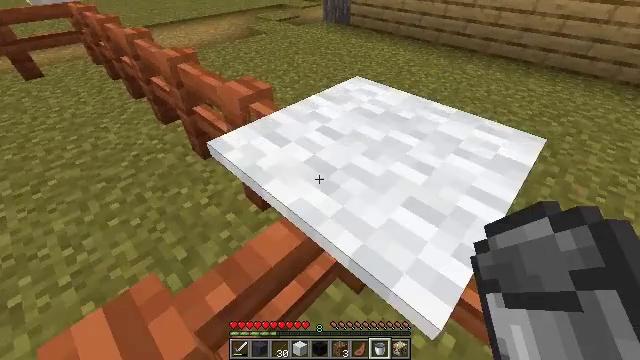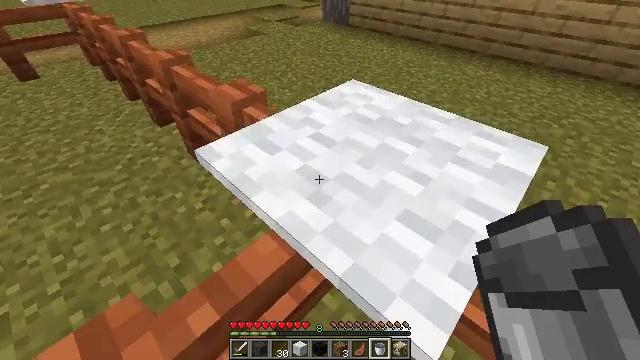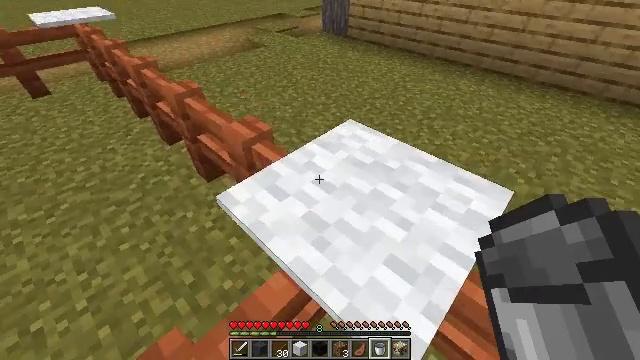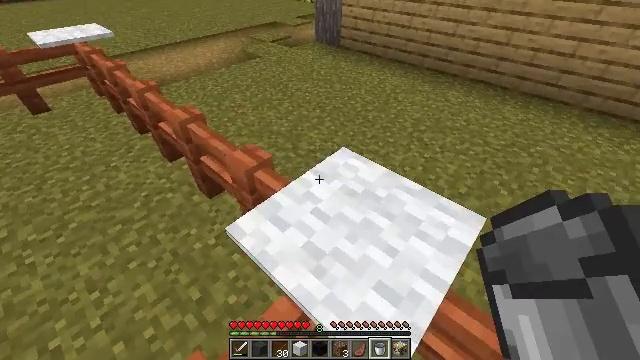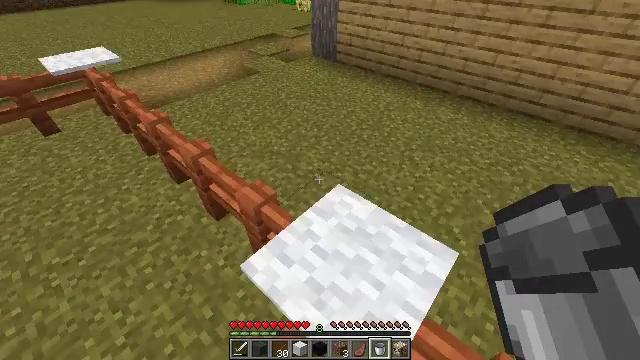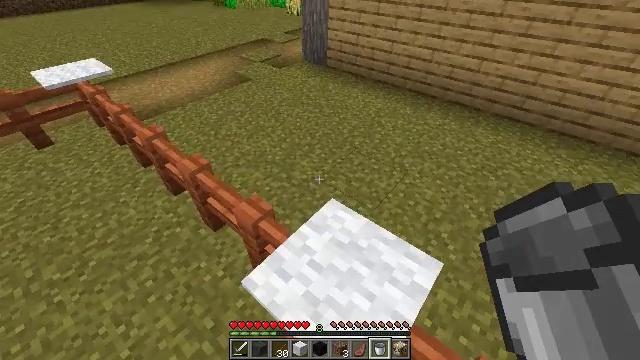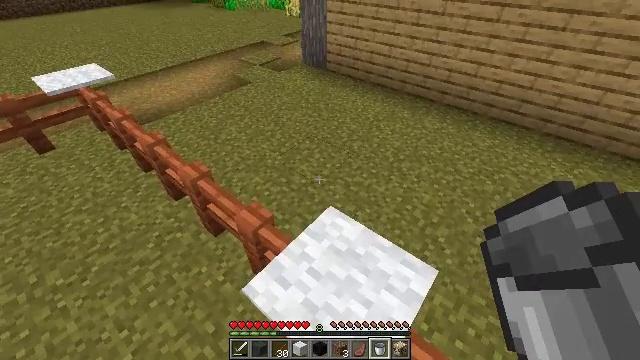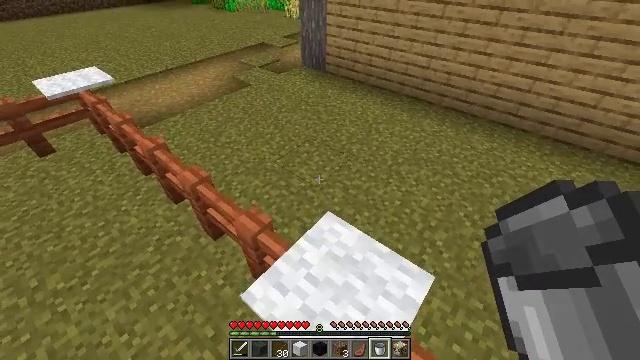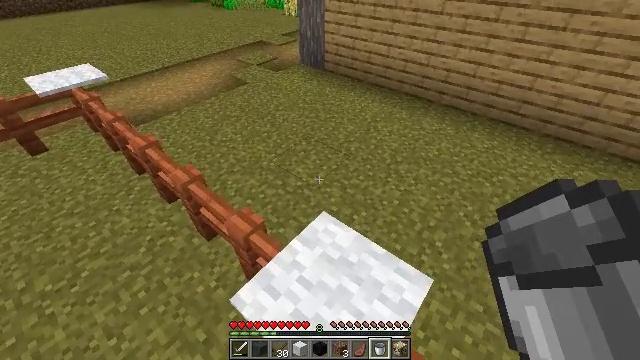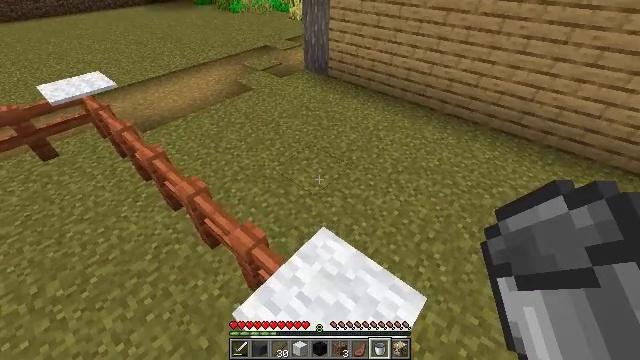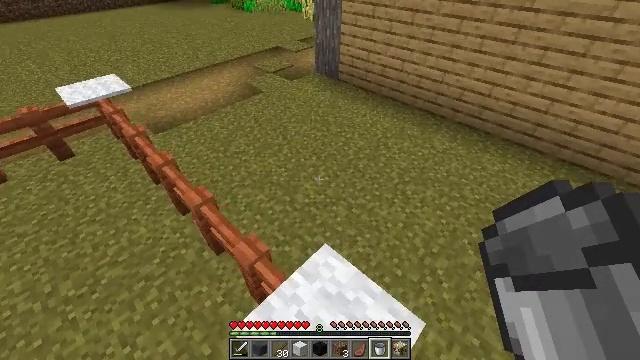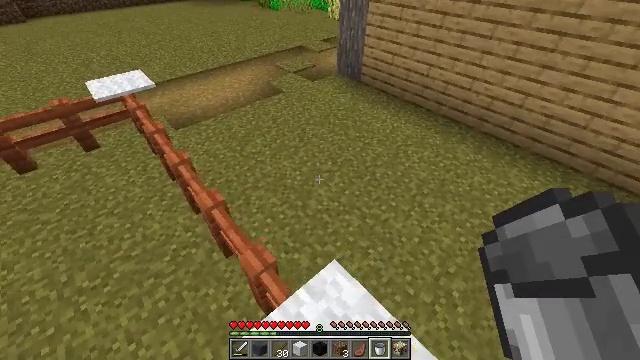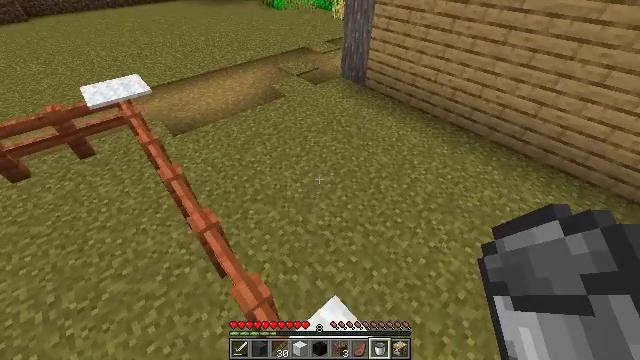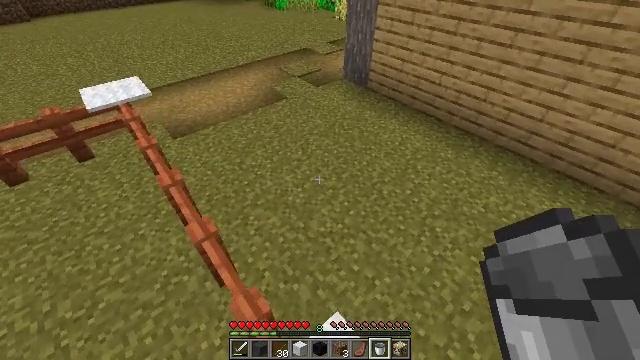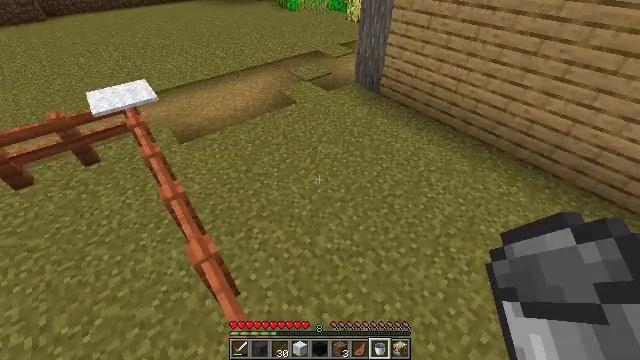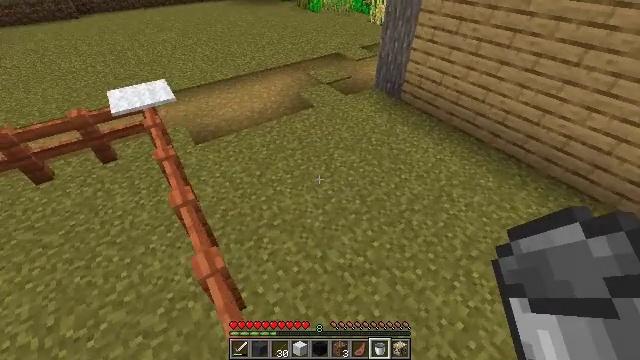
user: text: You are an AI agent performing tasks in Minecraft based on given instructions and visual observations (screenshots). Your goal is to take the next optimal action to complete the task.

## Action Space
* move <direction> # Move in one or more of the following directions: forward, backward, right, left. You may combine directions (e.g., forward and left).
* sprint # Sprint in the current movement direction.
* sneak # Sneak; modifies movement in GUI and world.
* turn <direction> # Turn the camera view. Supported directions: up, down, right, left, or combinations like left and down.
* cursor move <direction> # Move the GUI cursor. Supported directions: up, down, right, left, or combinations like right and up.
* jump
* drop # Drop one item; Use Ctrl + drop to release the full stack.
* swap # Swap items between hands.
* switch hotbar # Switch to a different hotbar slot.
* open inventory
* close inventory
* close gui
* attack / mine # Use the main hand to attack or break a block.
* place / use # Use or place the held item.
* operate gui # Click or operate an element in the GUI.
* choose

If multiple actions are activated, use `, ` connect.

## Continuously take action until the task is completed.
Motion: motion action
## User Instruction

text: Gather grass block for landscaping.
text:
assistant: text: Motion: move forward
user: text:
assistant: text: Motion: move forward, jump
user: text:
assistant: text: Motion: move forward, turn right, jump
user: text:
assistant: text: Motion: move forward, jump
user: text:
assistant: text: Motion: move forward, turn right, jump
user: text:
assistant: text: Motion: move forward, jump
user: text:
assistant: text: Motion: move forward
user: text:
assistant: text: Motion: move forward
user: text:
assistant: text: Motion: move forward, turn left
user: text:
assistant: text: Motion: move forward, turn left
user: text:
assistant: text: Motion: move forward, turn left
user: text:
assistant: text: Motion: move forward
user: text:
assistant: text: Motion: move forward
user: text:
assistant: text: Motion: move forward, turn left
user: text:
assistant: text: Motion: move forward, turn left
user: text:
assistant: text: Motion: move forward, turn left
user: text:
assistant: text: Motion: move forward, turn left
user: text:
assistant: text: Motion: move forward, turn left
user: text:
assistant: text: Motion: move forward, turn left
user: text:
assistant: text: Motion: move forward, turn left
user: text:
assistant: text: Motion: move forward, turn left
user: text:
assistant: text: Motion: move forward, turn left and up
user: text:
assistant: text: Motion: move forward, turn left and up
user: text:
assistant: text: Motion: move forward, turn left
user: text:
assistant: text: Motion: move forward
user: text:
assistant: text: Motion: move forward
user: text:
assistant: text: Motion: move forward
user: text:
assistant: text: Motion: move forward
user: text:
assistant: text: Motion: move forward
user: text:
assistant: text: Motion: move forward